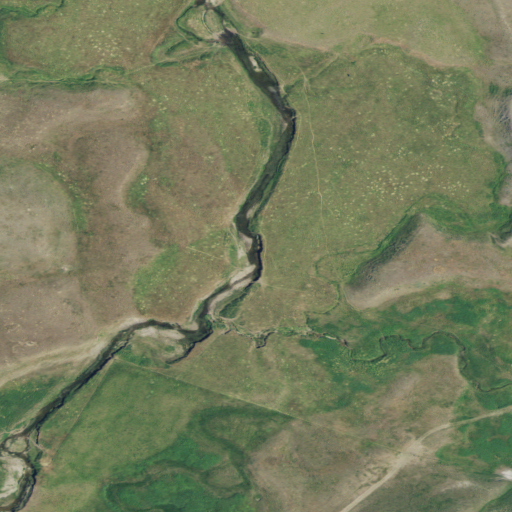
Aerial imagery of valley in Montana named Big Sagebrush Coulee containing shrub, herbaceous wetlands, and grassland